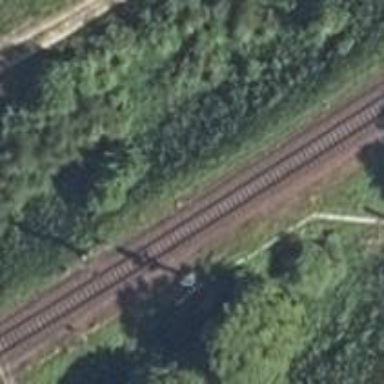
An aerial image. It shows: Railway signal.